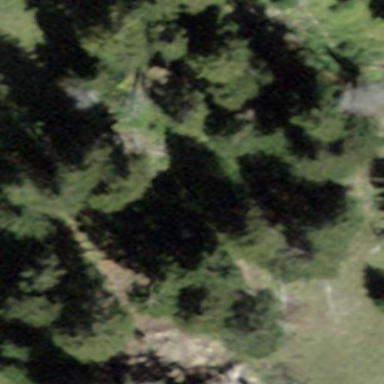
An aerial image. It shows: Forest area.